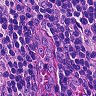
Metastatic tissue present: no